Field crop: tomato
Growth stage: 1
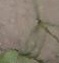
Species: cyperus